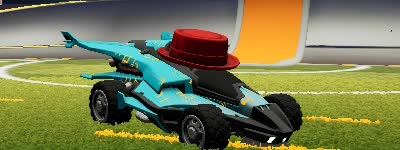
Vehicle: aftershock